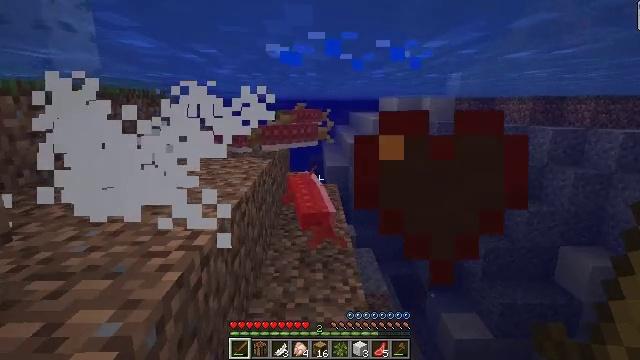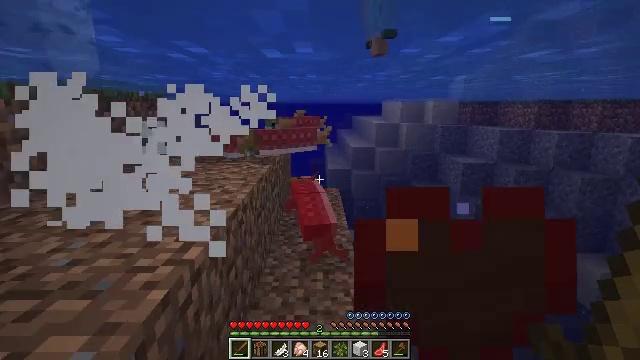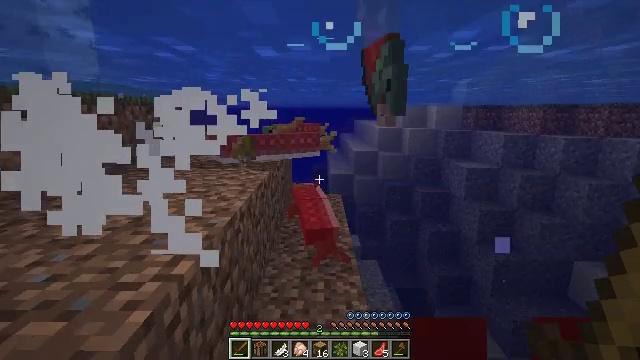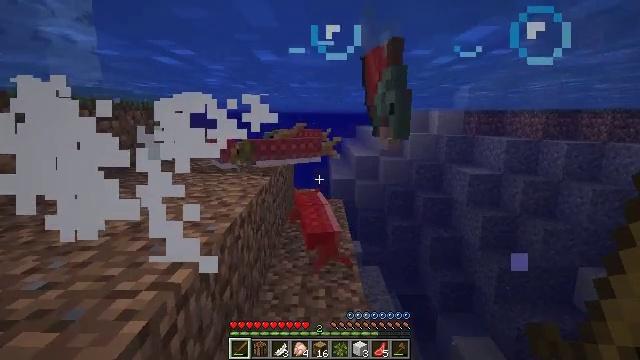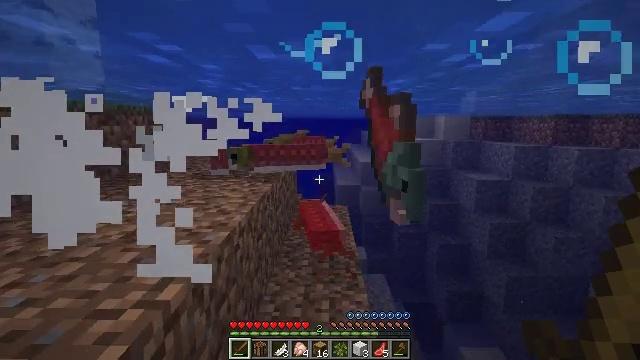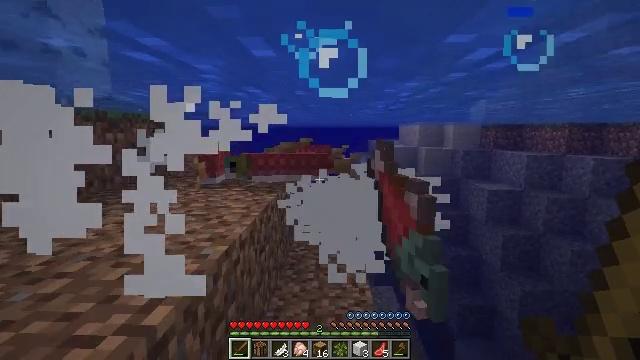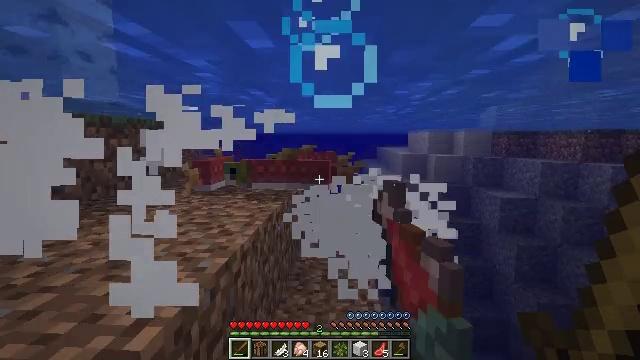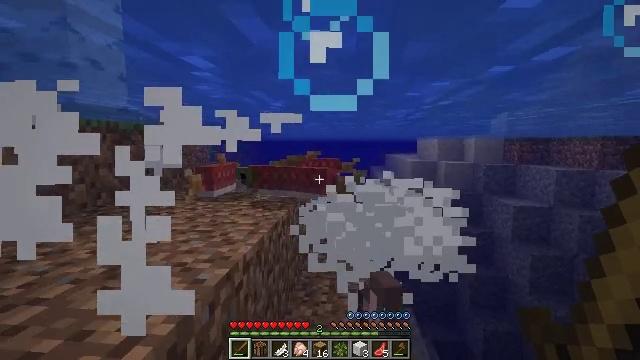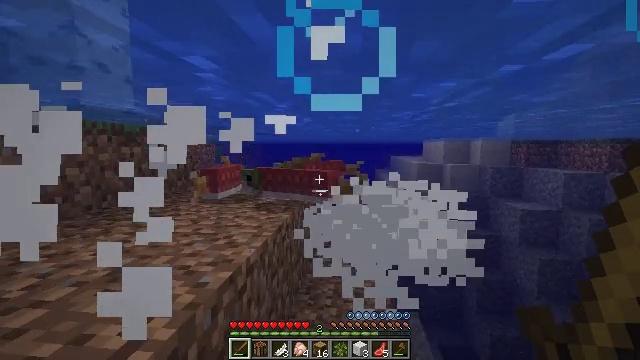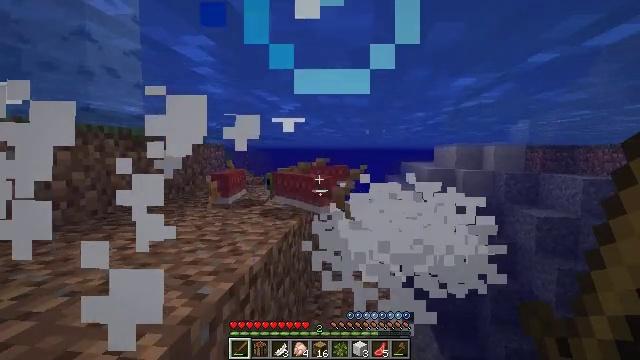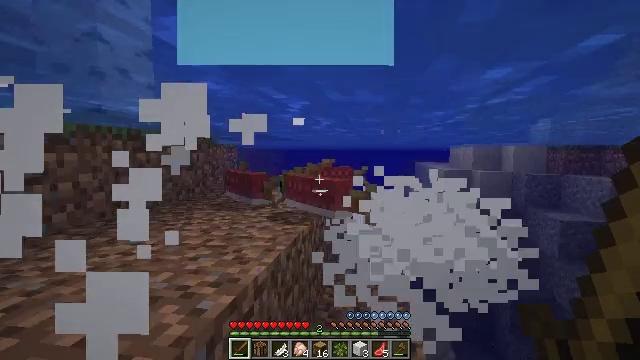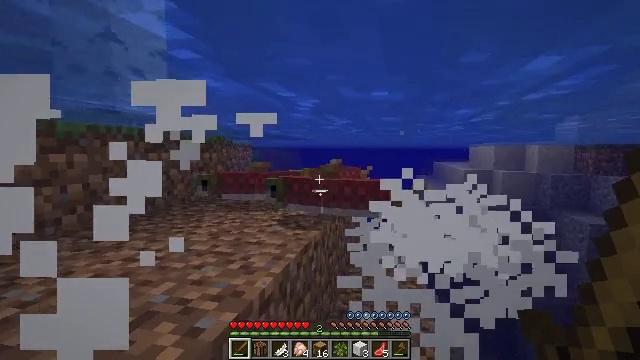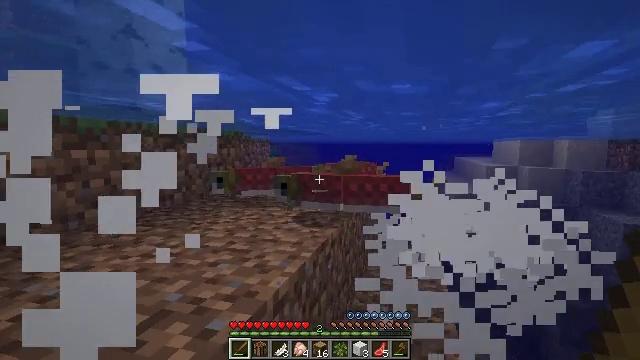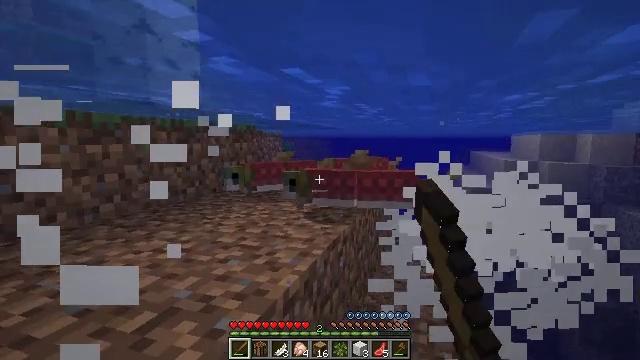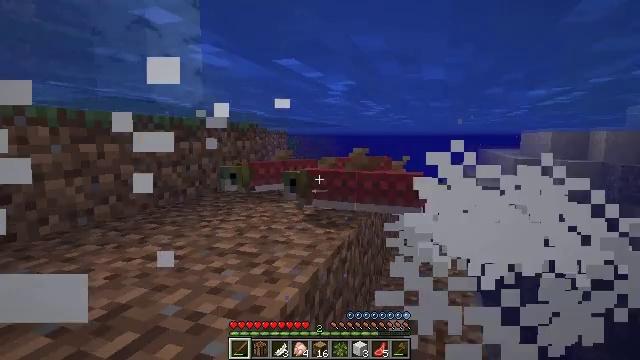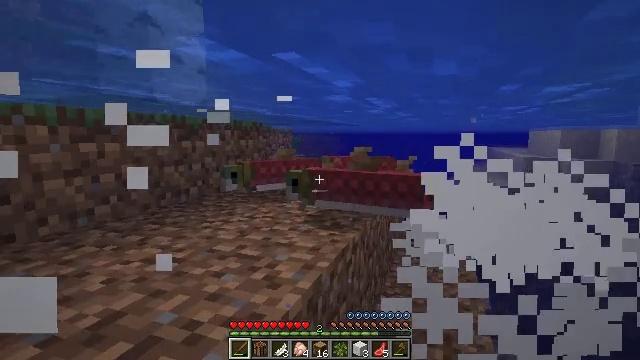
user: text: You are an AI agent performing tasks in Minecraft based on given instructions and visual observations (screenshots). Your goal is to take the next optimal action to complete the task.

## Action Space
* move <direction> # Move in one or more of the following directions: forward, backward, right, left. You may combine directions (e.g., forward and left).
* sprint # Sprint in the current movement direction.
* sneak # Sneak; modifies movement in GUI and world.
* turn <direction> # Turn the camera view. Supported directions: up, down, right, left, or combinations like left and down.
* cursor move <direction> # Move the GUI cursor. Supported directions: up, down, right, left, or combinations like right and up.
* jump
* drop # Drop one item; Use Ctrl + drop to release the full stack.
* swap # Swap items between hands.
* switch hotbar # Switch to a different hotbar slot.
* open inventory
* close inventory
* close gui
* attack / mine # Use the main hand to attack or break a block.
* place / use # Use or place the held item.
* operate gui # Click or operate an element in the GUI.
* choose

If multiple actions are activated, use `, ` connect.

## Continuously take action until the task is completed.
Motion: motion action
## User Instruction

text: Hunt fish.
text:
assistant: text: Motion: move forward
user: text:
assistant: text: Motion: move forward
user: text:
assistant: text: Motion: move forward
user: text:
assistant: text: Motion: move forward
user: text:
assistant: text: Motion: move forward, turn left and up
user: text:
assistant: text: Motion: move forward, turn left and up
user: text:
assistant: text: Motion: move forward, turn left and up
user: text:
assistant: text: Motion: move forward
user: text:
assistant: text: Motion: move forward, turn left and up
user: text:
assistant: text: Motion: move forward, turn left
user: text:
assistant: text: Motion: move forward, turn left
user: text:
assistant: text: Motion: move forward, turn left, attack / mine
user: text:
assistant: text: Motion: move forward, turn left and down, attack / mine
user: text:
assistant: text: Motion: move forward, turn left, attack / mine
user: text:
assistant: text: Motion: move forward
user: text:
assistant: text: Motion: move forward
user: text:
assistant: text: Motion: move forward
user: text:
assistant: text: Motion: move forward
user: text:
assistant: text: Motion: move forward
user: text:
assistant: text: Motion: move forward
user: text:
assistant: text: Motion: move forward
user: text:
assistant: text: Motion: move forward
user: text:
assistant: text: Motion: move forward
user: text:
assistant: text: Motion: move forward
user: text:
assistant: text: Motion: move forward
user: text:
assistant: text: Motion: move forward
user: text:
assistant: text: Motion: move forward, turn left
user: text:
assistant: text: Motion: move forward, turn left
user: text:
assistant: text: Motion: move forward, turn left
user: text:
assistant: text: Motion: move forward, turn left